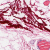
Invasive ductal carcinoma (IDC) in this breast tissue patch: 0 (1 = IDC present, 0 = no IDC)